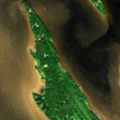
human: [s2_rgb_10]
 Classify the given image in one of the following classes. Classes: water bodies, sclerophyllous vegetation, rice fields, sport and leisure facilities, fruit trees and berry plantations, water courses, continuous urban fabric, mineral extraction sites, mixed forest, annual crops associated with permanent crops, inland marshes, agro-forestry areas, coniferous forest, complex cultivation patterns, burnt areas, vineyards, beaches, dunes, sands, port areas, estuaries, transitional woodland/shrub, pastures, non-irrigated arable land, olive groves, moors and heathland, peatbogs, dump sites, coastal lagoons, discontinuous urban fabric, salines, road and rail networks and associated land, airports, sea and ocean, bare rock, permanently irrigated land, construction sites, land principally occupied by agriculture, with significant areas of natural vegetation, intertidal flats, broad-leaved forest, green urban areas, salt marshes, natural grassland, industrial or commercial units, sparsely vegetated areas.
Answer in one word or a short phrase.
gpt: broad-leaved forest, water bodies